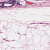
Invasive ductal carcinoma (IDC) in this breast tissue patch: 0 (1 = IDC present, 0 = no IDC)